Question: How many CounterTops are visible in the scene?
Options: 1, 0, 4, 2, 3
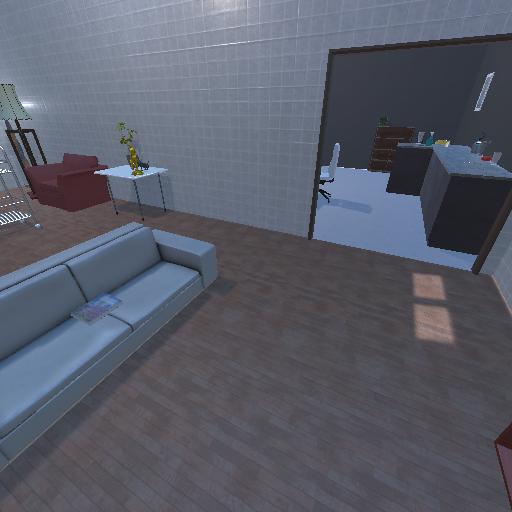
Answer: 1